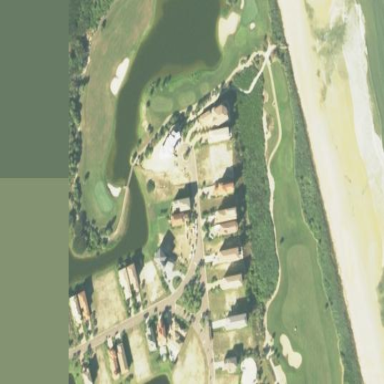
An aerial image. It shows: Sand bunker on golf course.